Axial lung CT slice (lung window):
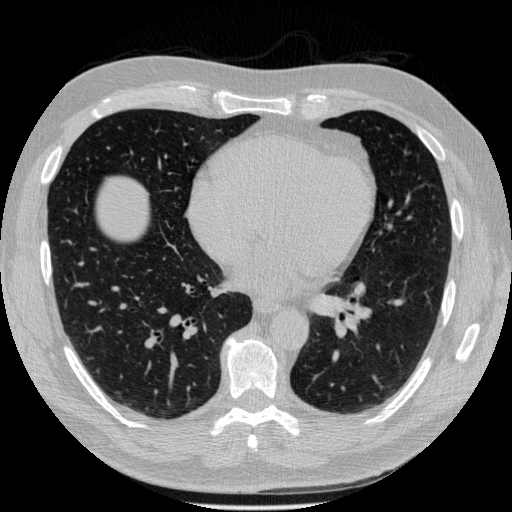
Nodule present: no